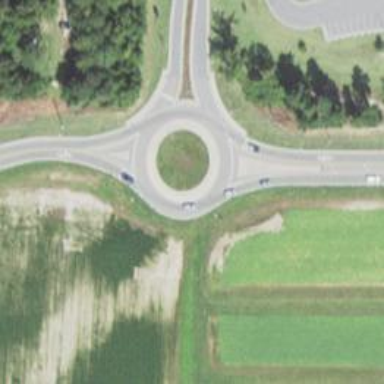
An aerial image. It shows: Roundabout at primary highway.